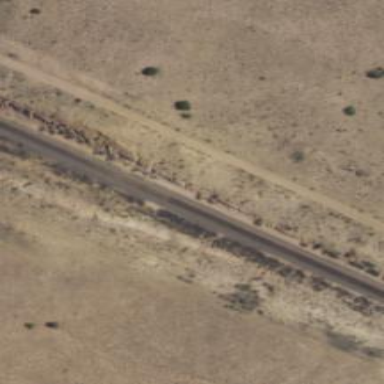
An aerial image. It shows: Abandoned railway.